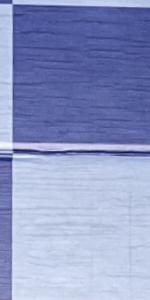
Label: Empty